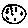
Label: moon